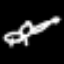
Label: frog